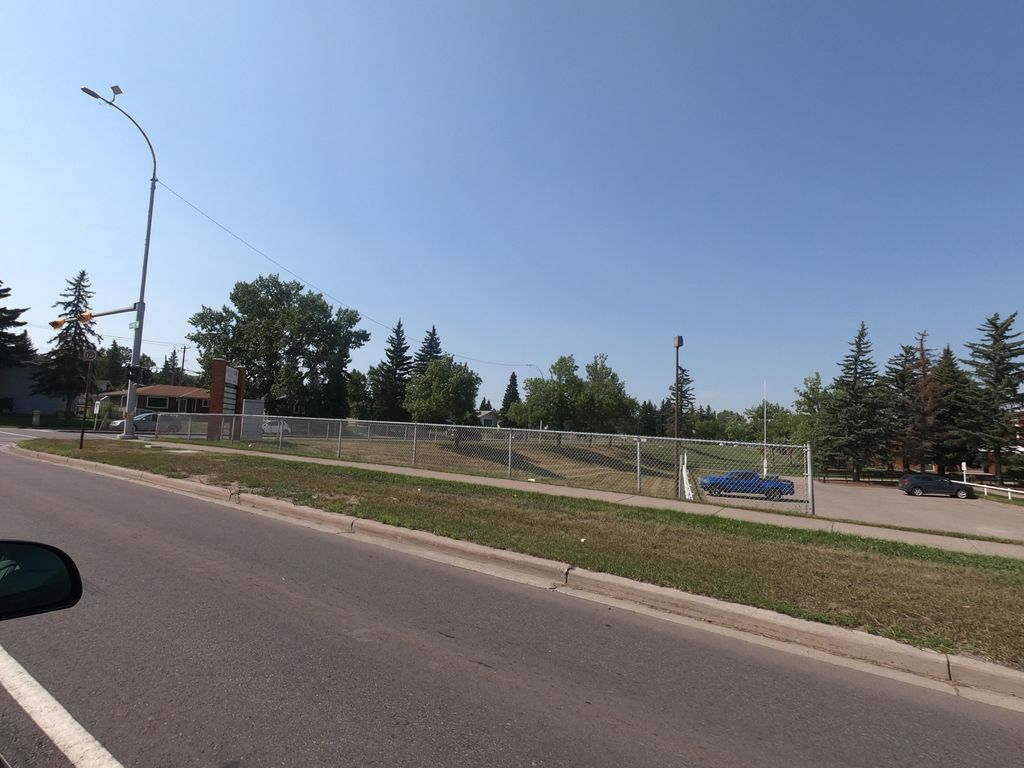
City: calgary